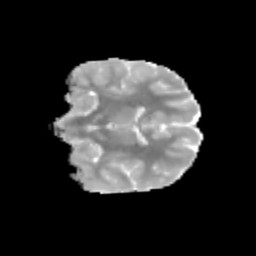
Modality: MD
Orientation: coronal
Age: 10
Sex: male
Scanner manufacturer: siemens
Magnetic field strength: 3 T
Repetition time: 3.8 s
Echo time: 0.07 s